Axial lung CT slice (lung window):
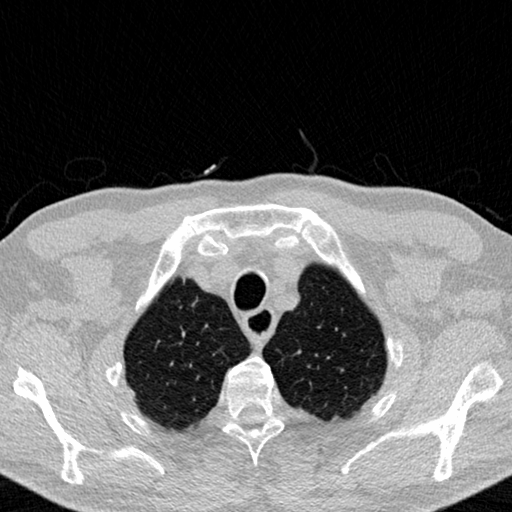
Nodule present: no